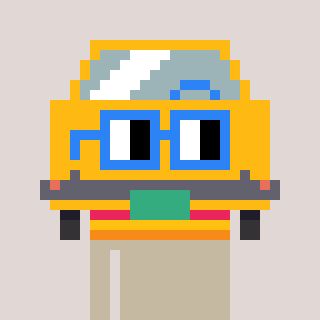
a pixel art character with square blue glasses, a taxi-shaped head and a bege-colored body on a warm background